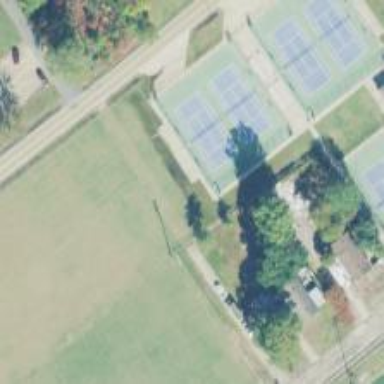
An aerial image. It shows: Tennis court on the leisure land pitch.